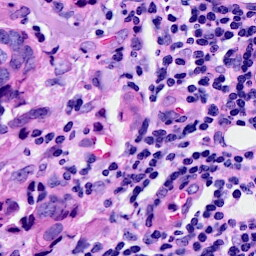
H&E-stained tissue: Breast